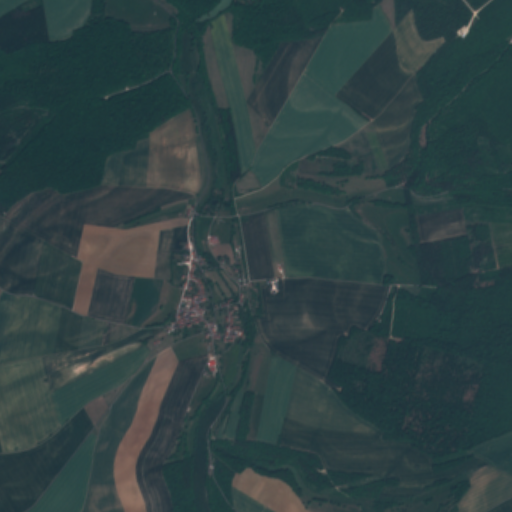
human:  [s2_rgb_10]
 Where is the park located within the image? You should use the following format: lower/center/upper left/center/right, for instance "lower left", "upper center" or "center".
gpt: The park is located in the center of the image.
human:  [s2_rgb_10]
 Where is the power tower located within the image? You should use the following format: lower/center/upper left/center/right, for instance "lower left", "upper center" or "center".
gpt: The power tower is located in the lower right of the image.
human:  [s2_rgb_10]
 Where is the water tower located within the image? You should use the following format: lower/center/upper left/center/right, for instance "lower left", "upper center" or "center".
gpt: The water tower is located in the center left of the image.
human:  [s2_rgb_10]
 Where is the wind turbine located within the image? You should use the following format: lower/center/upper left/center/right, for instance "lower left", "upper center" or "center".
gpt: The wind turbine is located in the upper right of the image.
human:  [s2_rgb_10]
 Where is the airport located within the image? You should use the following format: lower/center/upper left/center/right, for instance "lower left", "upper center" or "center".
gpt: There is no airport in the image.